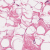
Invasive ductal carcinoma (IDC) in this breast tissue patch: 0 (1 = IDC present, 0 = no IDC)